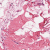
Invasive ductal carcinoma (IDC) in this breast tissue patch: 0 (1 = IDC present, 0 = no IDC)